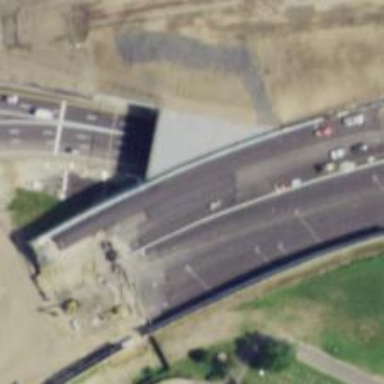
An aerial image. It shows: Bridge.